Question: I'm trying to bring a custom view to an active admins page.
But thing is whenever I try to put a text area field it automatically produces a custom text area field where I can set font and all, something like word editor as shown in picture.

Is there a way I can prevent this and get normal text editor?
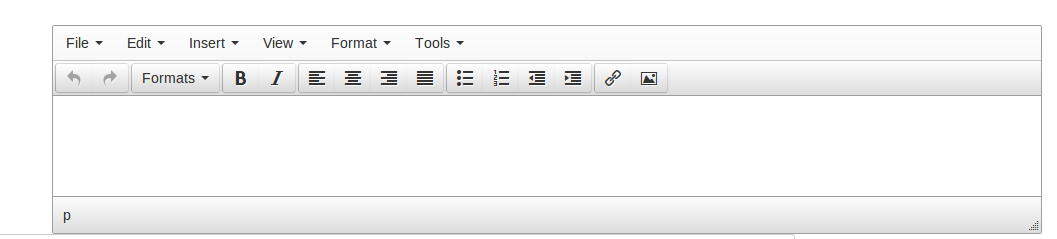
Answer: Yes. TinyMCE lets you specify a html class that prevents it from activating. Text fields with that class will not get transformed into the editor.
<URL>
Where you initialize TinyMCE, add these options:
'''
tinyMCE.init({
//your init code
editor_deselector: 'selector', //replace this with the HTML class of your choice
//more of your init code
});
'''
Any text area that has the specified class will not get transformed into an editor.